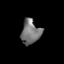
Tissue: prostate
Cell type: T cells
Senescence score: 0.298
Nuclear area (px): 452
Mean DAPI intensity: 117.606